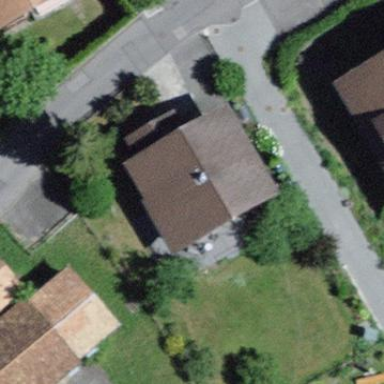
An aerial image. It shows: Residential building.